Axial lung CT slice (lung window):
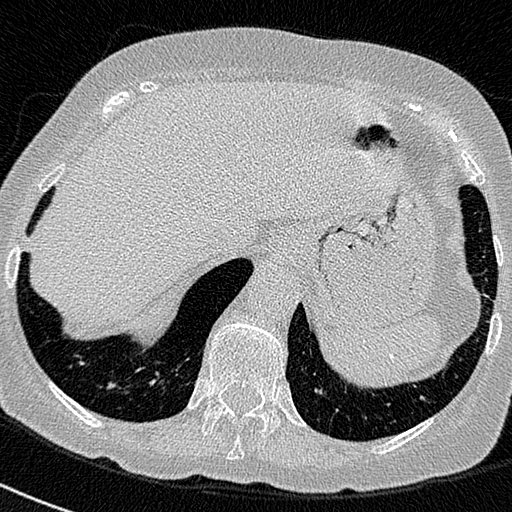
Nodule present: no